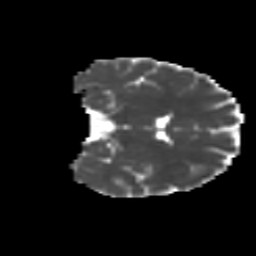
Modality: MD
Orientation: coronal
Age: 18
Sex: female
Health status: ill
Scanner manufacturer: ge
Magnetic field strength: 3 T
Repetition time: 6.752 s
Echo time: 0.079 s